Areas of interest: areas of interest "Hanyang District Hongtai Nursing Home"
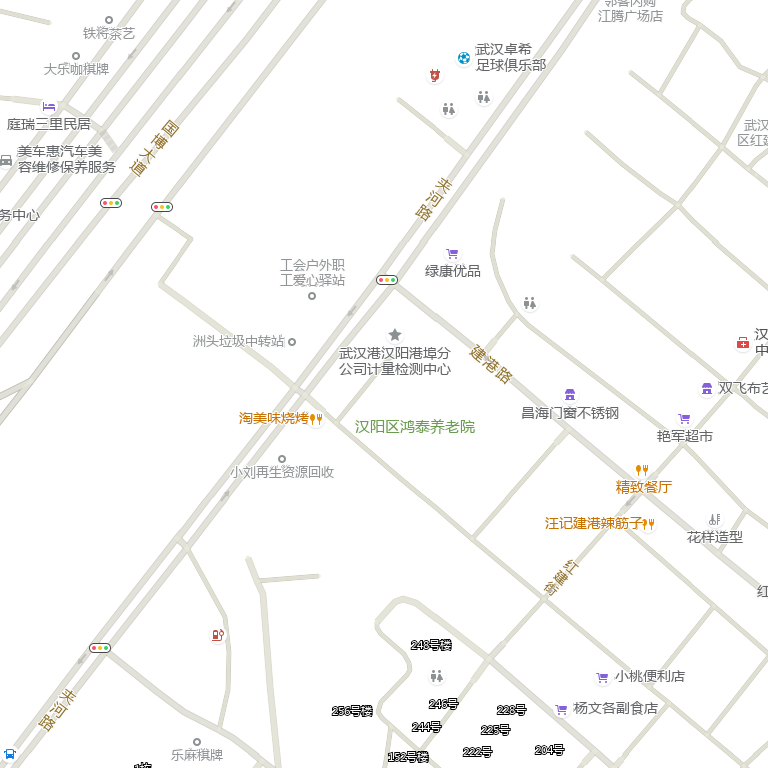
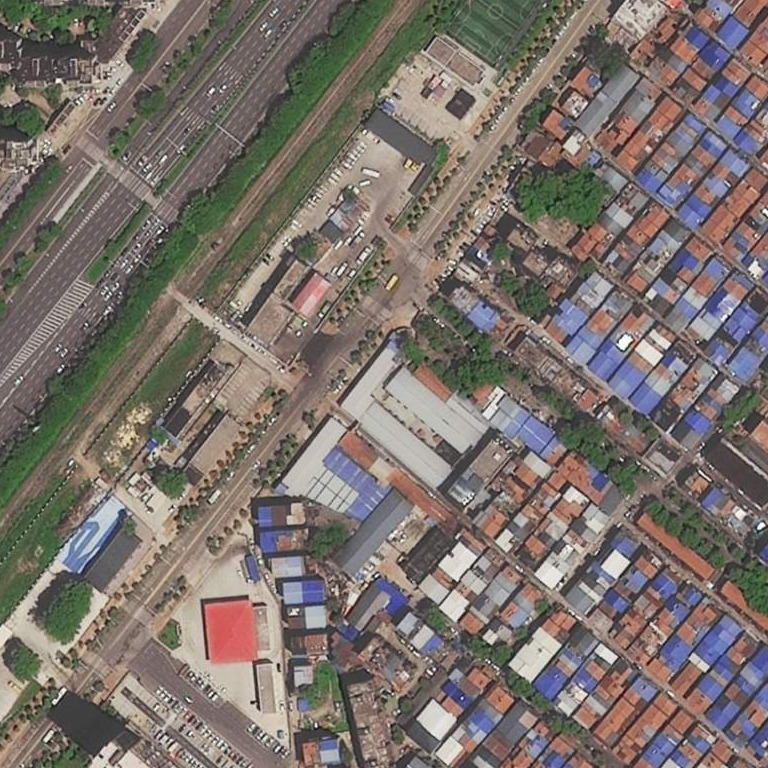